【题型】解答题　【知识点】解析几何　【难度】hard
设 $m > 0$，椭圆 $\Gamma_1: \frac{x^2}{3m^2} + \frac{y^2}{m^2} = 1$ 与双曲线 $C: m^2x^2 - y^2 = m^2$ 的离心率分别为 $e_1, e_2$。

(1) 若 $e_1 = e_2$，求 $m$ 的值；

(2) 当 $e_2 = \sqrt{2}$ 时，过双曲线 $C$ 的右顶点作两条斜率分别为 $k_1, k_2$ 的直线 $l_1, l_2$，分别交双曲线于 $P, Q$（$P, Q$ 不同于右顶点），若 $k_1k_2 = -1$，求证：直线 $PQ$ 的倾斜角为定值，并求出该定值；

(3) 当 $m = 1$ 时，设点 $T(0,2)$。若对于直线 $l: y = x + b$，椭圆 $\Gamma$ 上总存在不同的两点 $A$ 与 $B$ 关于直线 $l$ 对称，且 $\frac{9}{4} < \overrightarrow{TA} \cdot \overrightarrow{TB} < \frac{7}{2}$，求实数 $b$ 的取值范围。
【解答】
\noindent \textbf{【详解】}
(1) 因为椭圆 $\Gamma_1: \frac{x^2}{3m^2} + \frac{y^2}{m^2} = 1$ 的离心率为 $e_1 = \frac{c}{a} = \sqrt{1 - \frac{m^2}{3m^2}} = \frac{\sqrt{6}}{3}$，
双曲线 $C: m^2x^2 - y^2 = m^2$，即 $C: \frac{x^2}{1} - \frac{y^2}{m^2} = 1$ 的离心率为 $e_2 = \sqrt{1 + m^2}$，
由题知 $\sqrt{1 + m^2} = \frac{\sqrt{6}}{3}$，$\sqrt{1 + m^2} > 1$，矛盾，解得 $m = \frac{\sqrt{3}}{3}$。

---

(2) 由 (1) 可知，双曲线的右顶点为 $(1,0)$，又 $e_2 = \sqrt{2}$，所以 $a = b = 1$，
设 $l_1, l_2$ 的方程分别为 $y = k_1(x - 1)$，$y = k_2(x - 1)$，$P(a,b), Q(c,d)$。
由 $\begin{cases} y = k_1(x - 1) \\ x^2 - y^2 = 1 \end{cases}$，消去 $y$ 得 $(1 - k_1^2)x^2 + 2k_1^2x - k_1^2 - 1 = 0$，
由韦达定理得 $a + 1 = -\frac{2k_1^2}{1 - k_1^2}$，得到 $a = \frac{k_1^2 + 1}{k_1^2 - 1}$，所以 $b = k_1\left(\frac{k_1^2 + 1}{k_1^2 - 1} - 1\right) = \frac{2k_1}{k_1^2 - 1}$，得到 $P\left(\frac{k_1^2 + 1}{k_1^2 - 1}, \frac{2k_1}{k_1^2 - 1}\right)$，
同理可得 $Q\left(\frac{k_2^2 + 1}{k_2^2 - 1}, \frac{2k_2}{k_2^2 - 1}\right)$，
所以
\[
k_{PQ} = \frac{\frac{2k_2}{k_2^2 - 1} - \frac{2k_1}{k_1^2 - 1}}{\frac{k_2^2 + 1}{k_2^2 - 1} - \frac{k_1^2 + 1}{k_1^2 - 1}} = \frac{2k_2(k_1^2 - 1) - 2k_1(k_2^2 - 1)}{(k_2^2 + 1)(k_1^2 - 1) - (k_1^2 + 1)(k_2^2 - 1)} = \frac{2k_2k_1^2 - 2k_2 - 2k_1k_2^2 + 2k_1}{k_2^2k_1^2 + k_1^2 - k_2^2 - 1 - k_1^2k_2^2 + k_1^2 - k_2^2 + 1}
\]
\[
= \frac{k_1k_2(k_1 - k_2) - 2(k_2 - k_1)}{2(k_1^2 - k_2^2)} = \frac{-(k_1 - k_2) - 2(k_2 - k_1)}{2(k_1 - k_2)(k_1 + k_2)},
\]
又 $k_1k_2 = -1$，所以 $k_{PQ} = 0$，故直线 $PQ$ 的倾斜角为 $0^\circ$。

---

(3) 因为 $m = 1$，所以 $\Gamma_1: \frac{x^2}{3} + y^2 = 1$，
设 $A(x_1,y_1)$，$B(x_2,y_2)$，直线 $AB$ 方程为 $y = -x + t$，
由 $\begin{cases} y = -x + t \\ x^2 + 3y^2 = 3 \end{cases}$，消 $y$ 整理可得 $4x^2 - 6tx + 3t^2 - 3 = 0$，
由 $\Delta = (-6t)^2 - 16(3t^2 - 3) = 4 - t^2 > 0$，解得 $-2 < t < 2$。
由韦达定理知 $x_1 + x_2 = \frac{3t}{2}$，$x_1x_2 = \frac{3}{4}(t^2 - 1)$，
由 $\begin{cases} y = -x + t \\ x^2 + 3y^2 = 3 \end{cases}$，消 $x$ 整理可得 $4y^2 - 2ty + t^2 - 3 = 0$，
由韦达定理知 $y_1 + y_2 = \frac{t}{2}$，$y_1y_2 = \frac{1}{4}(t^2 - 3)$。

设直线 $AB$ 中点为 $P(x_0,y_0)$，则 $x_0 = \frac{1}{2}(x_1 + x_2) = \frac{3t}{4}$，
由点 $P$ 在直线 $AB$ 上得 $y_0 = -x_0 + b = \frac{t}{4}$，
又点 $P$ 在直线 $l$ 上，得到 $\frac{t}{4} = \frac{3t}{4} + b$，则 $b = -\frac{1}{2}t$。

又因为 $\overrightarrow{TA} = (x_1, y_1 - 2)$，$\overrightarrow{TB} = (x_2, y_2 - 2)$，
所以 $\overrightarrow{TA} \cdot \overrightarrow{TB} = x_1x_2 + y_1y_2 - 2(y_1 + y_2) + 4 = \frac{3}{4}(t^2 - 1) + \frac{1}{4}(t^2 - 3) - t + 4 = t^2 - t + \frac{5}{2}$，
由题 $\frac{9}{4} < t^2 - t + \frac{5}{2} < \frac{7}{2}$，解得 $0 < t < 1$ 且 $t \neq \frac{1}{2}$，
所以 $b = -\frac{1}{2}t \in \left(-\frac{1}{2}, -\frac{1}{4}\right) \cup \left(-\frac{1}{4}, 0\right)$，即实数 $b$ 的取值范围 $\left(-\frac{1}{2}, -\frac{1}{4}\right) \cup \left(-\frac{1}{4}, 0\right)$。

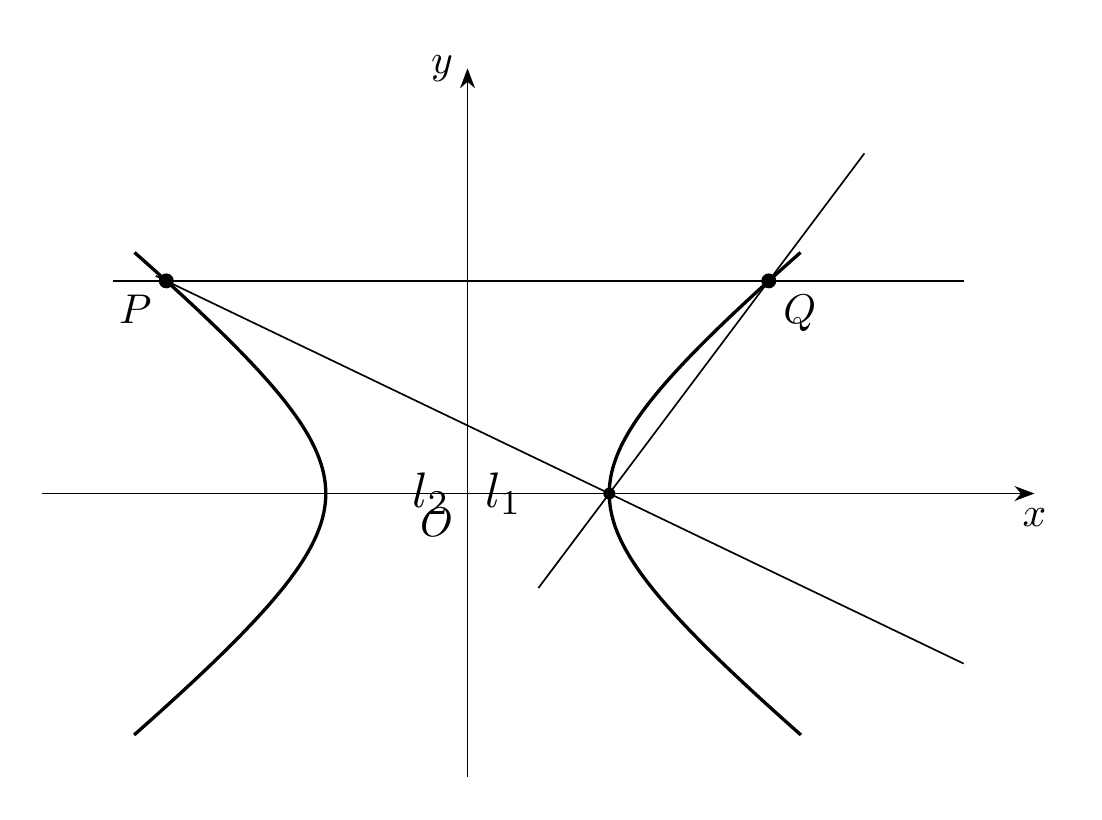
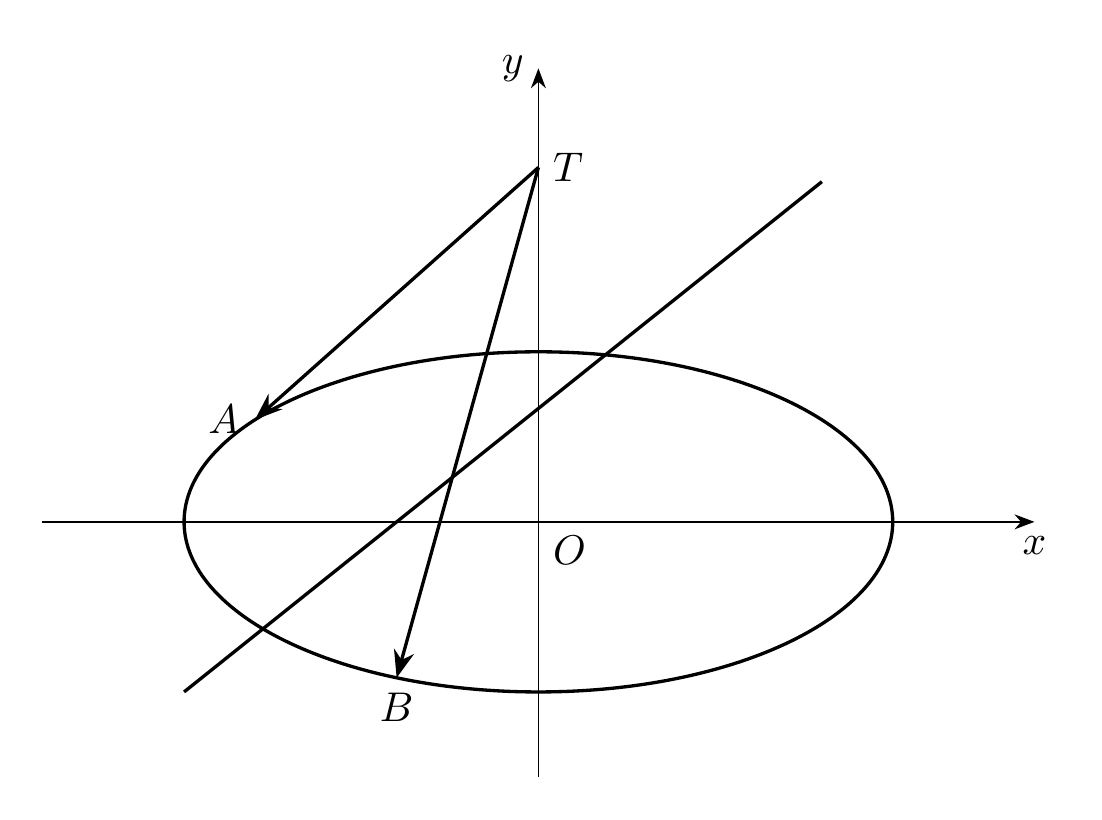